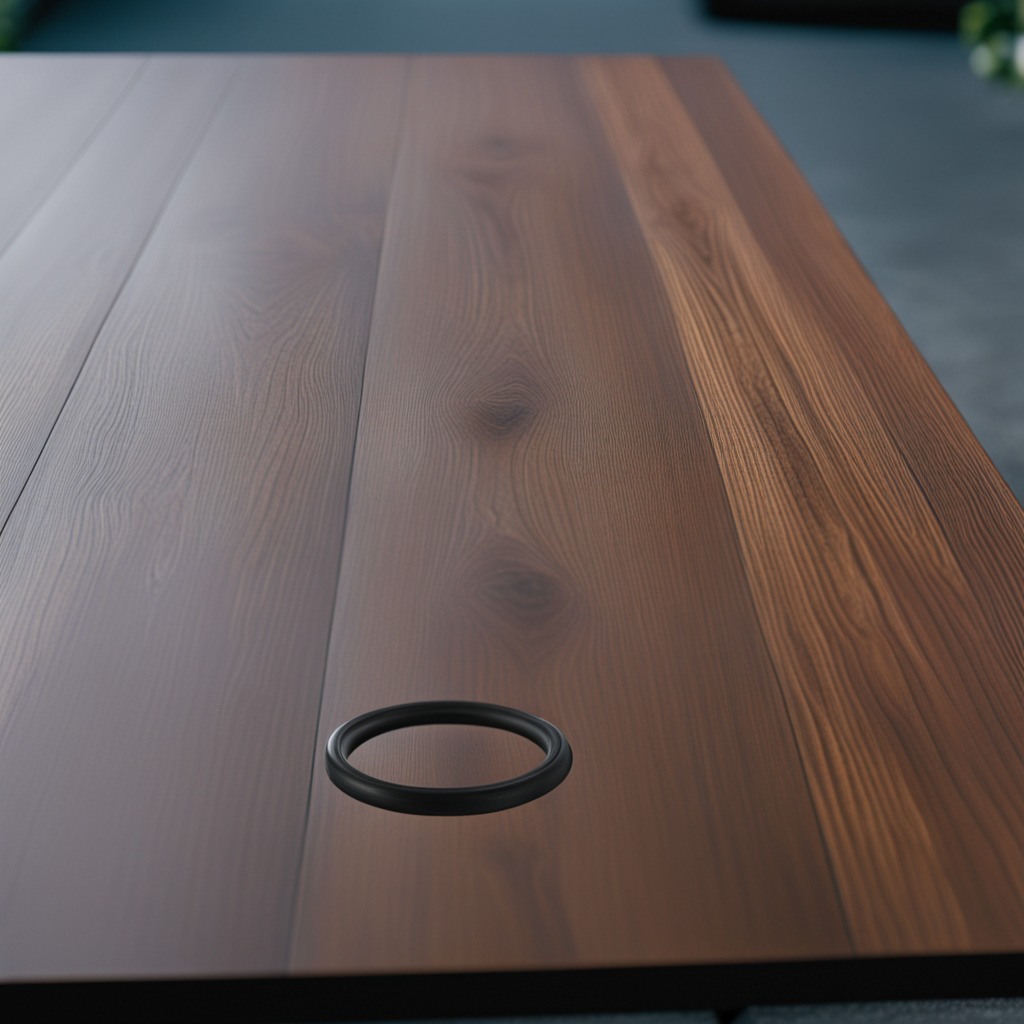
A rubber O-ring lies on a old table with faint burn marks in a small garage at twilight.